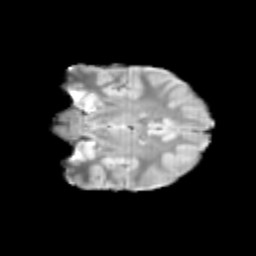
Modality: T2w
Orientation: coronal
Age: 10
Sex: female
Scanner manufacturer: siemens
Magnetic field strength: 3 T
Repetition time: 3.8 s
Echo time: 0.07 s